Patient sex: M
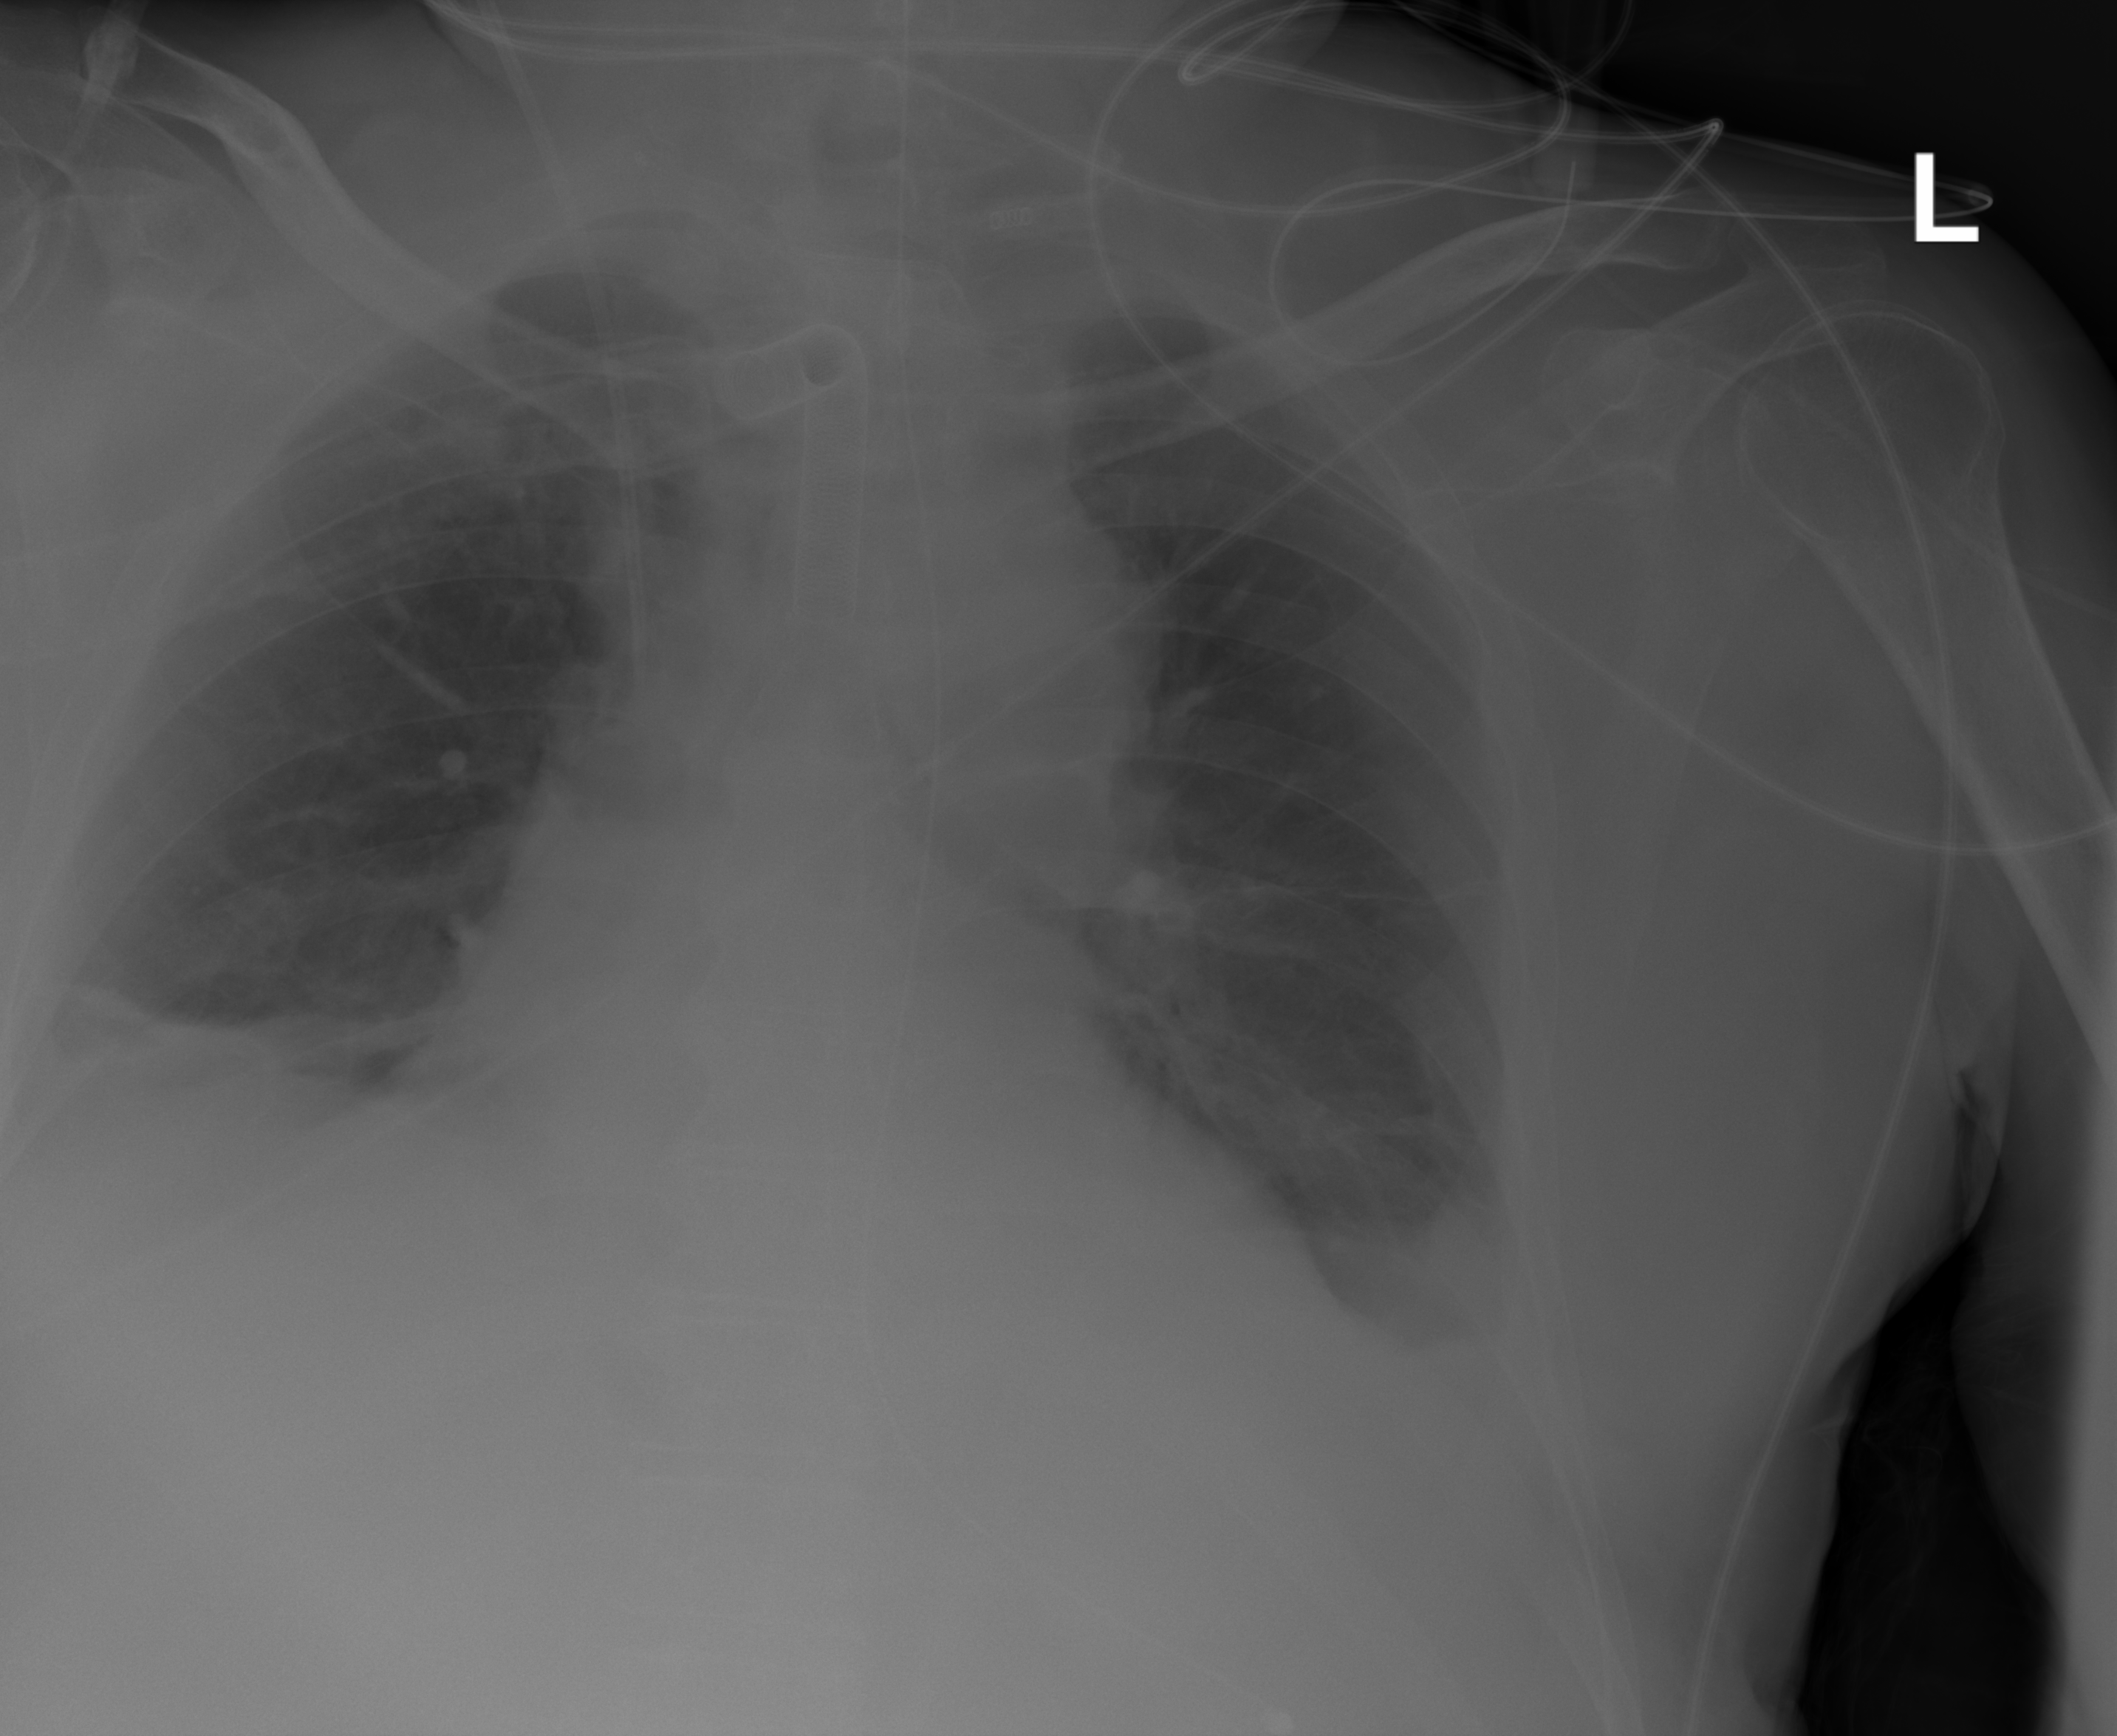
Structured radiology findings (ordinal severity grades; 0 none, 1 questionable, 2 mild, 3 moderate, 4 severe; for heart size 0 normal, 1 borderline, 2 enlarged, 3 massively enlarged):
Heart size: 1
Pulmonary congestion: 0
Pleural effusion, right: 2
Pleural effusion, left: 2
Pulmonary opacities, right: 0
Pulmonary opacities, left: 0
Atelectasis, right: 2
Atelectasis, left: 2